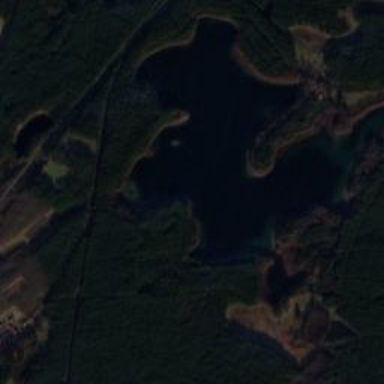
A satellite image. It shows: Lake with natural water.